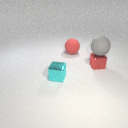
small red metal cube to the right of large red rubber sphere